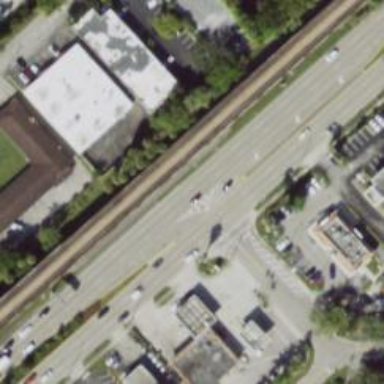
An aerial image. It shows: Trunk link highway.